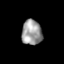
Tissue: skin
Cell type: Others
Senescence score: 0.2358
Nuclear area (px): 492
Mean DAPI intensity: 157.467